Question: I have and reference to .- I have two categories of Items : items and items. - holds details about an Item of type . - My problem is that Global Items do not have SerialNumber etc so they are not concerned by Table.
I felt into similar situation several times so I want to know in this case :
Is this schema correct ?
Do I need to add a dummy row for Global items ?

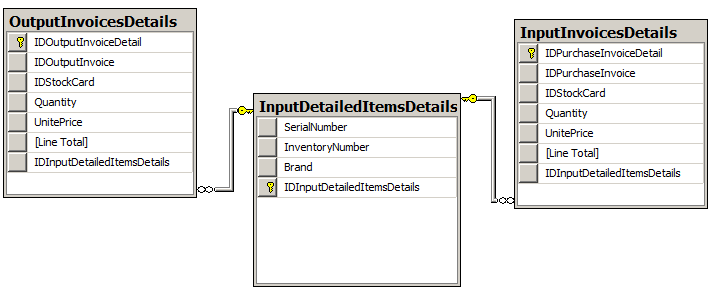
Answer: We ended-up to invert the relation between InputInvoicesDetails and InputDetailedItemsDetails and remove other FKs. The problem has been solved. I really want to know how to solve this kind of situations.